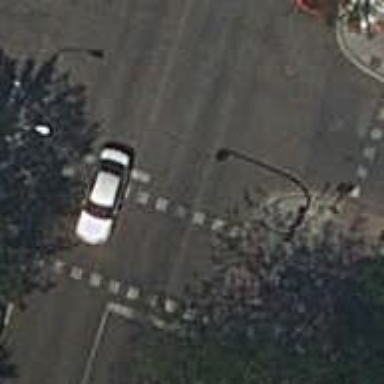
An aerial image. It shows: Footway crossing with traffic signals.